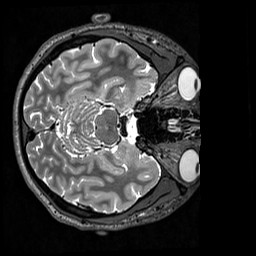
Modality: T2w
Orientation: axial
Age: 26
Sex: male
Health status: healthy
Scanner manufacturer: siemens
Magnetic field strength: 3 T
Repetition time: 3.2 s
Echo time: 0.568 s